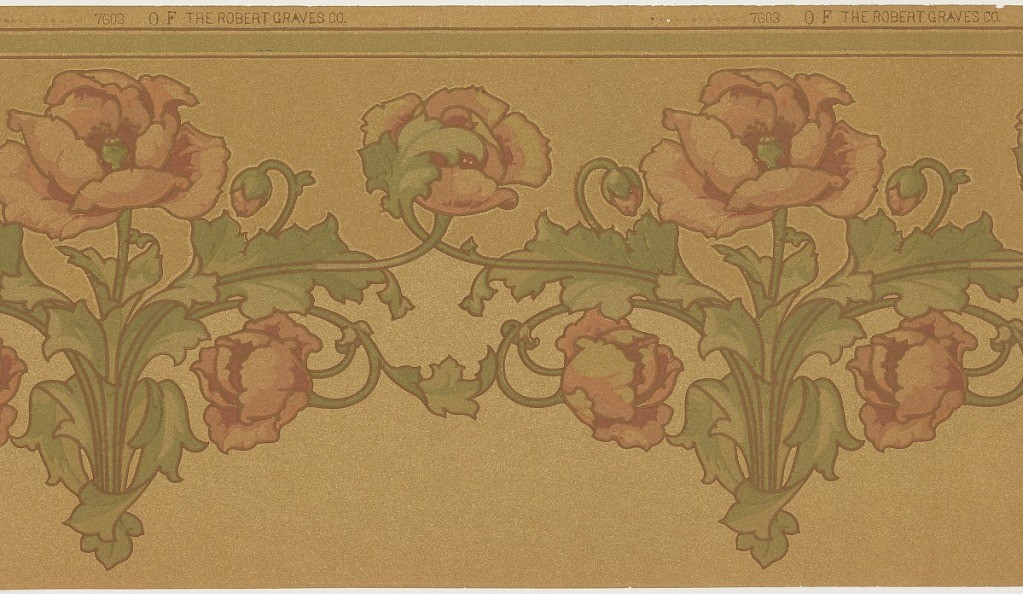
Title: Frieze
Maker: Robert Graves Co., New York, New York
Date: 1905–1915
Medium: Machine-printed oatmeal paper
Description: Repeating motif of a large-scale pink poppy. Each motif has a flower intertwined with a leaf on the next motif. The stalk and foliage is in a stylized, very symmetrical arrangement. A light green band runs along the top edge. Printed on a light tan oatmeal paper.